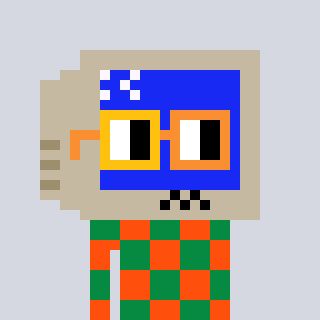
a pixel art character with square yellow and orange glasses, a old monitor-shaped head and a orange-colored body on a cool background